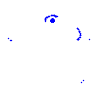
Particle: electron